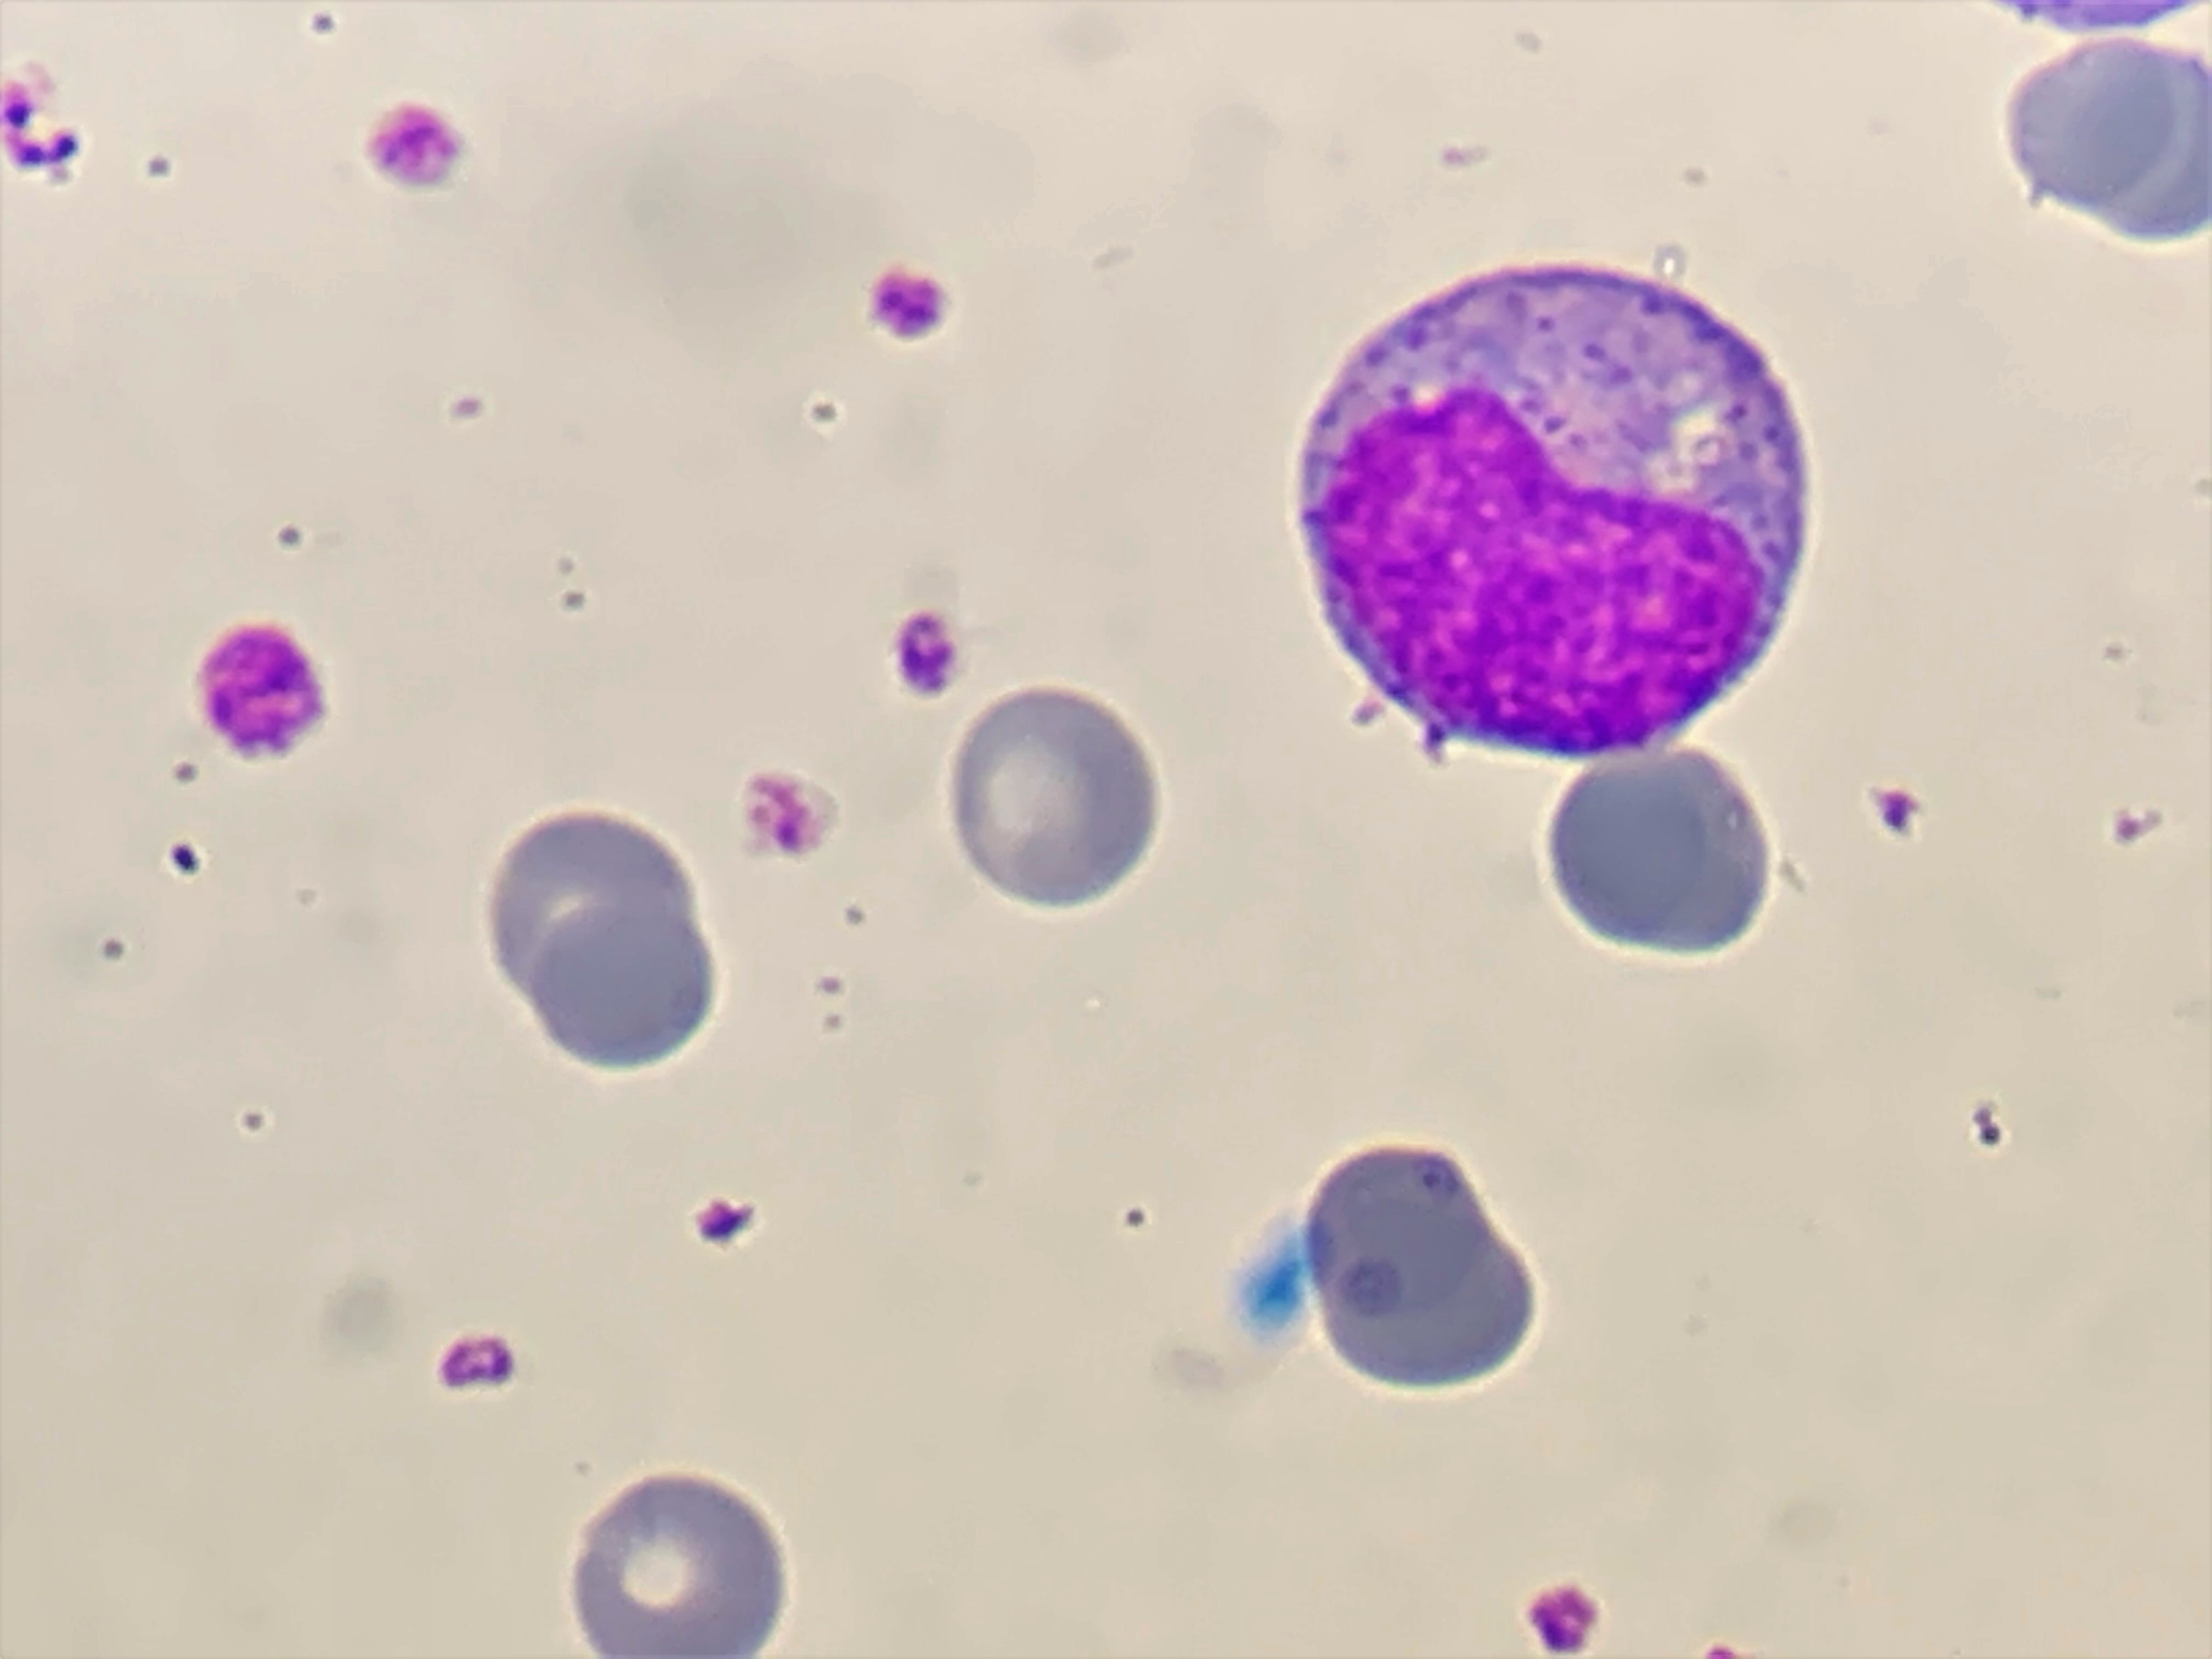
Cell type: METAMYELOCYTES